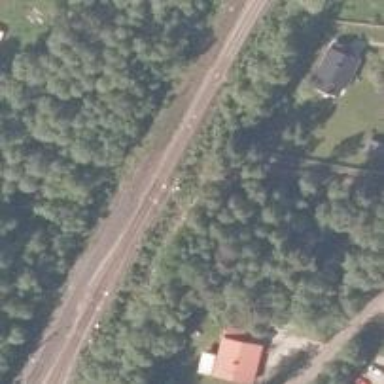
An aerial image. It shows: Railway with continuous electrified contact lines.